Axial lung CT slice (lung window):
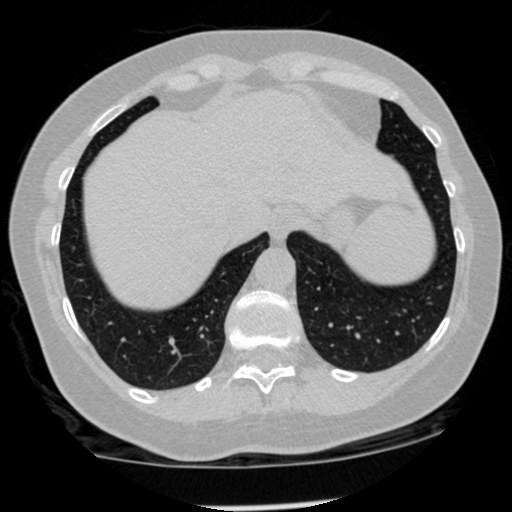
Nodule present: no